Interaction volume radius: 10 \u00c5
Interaction volume height: 20 \u00c5
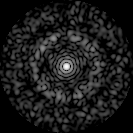
Disorder parameter: 0.7965